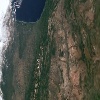
Label: land